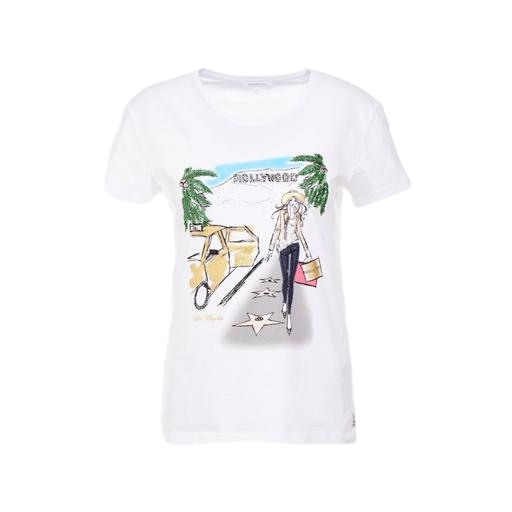
white st. tropez tee, multicolor viva hollywood jersey t-shirt, white malibu beach graphic tee, white background